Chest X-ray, AP view. Patient: 67 years old, sex F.
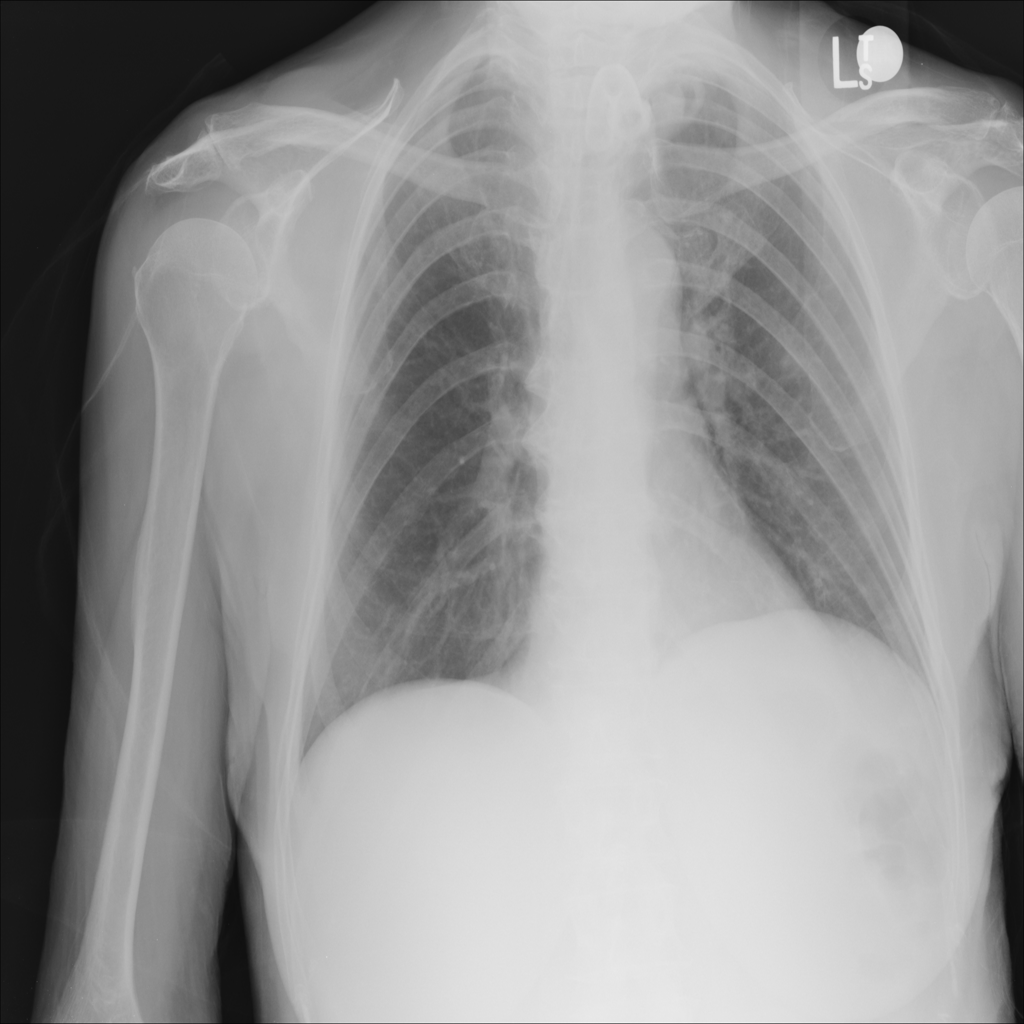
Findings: No Finding